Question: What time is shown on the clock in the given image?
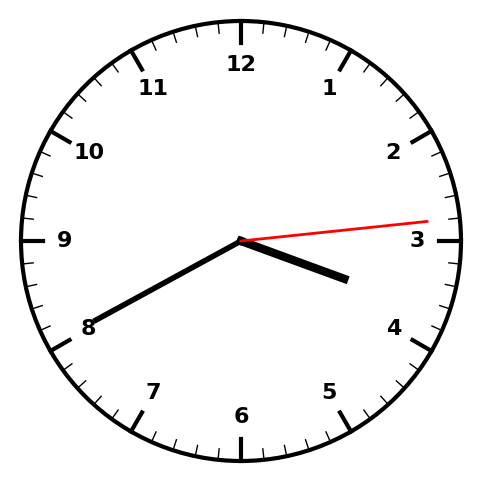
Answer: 03:40:14